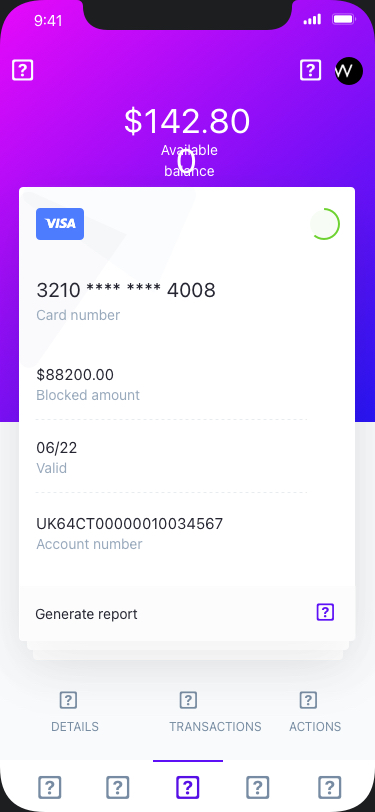
Text in this UI design:



Available balance
$142.800
Blocked amount
$88200.00
Valid
Account number

06/22
UK64CT00000010034567
3210 **** **** 4008
Card number
Generate report
